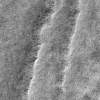
Atmospheric dust classification: not_dusty